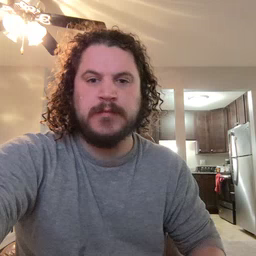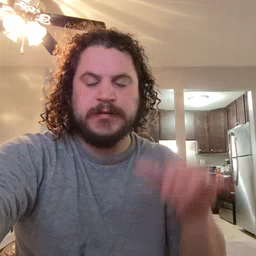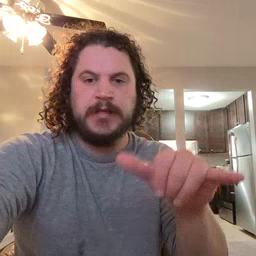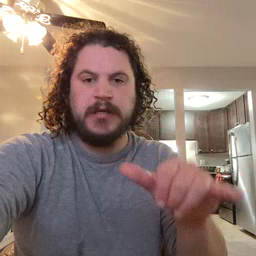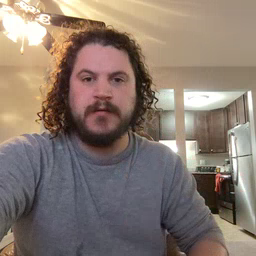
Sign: stay